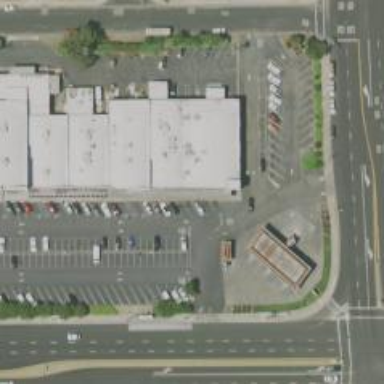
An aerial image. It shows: Supermarket.